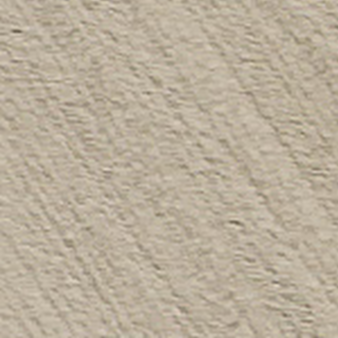
Label: other